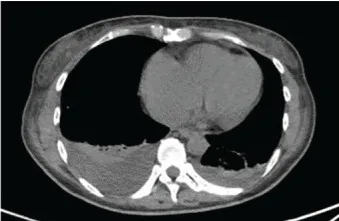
The cervical lesion and bilateral pleural effusion before.
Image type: radiology (ct)